如图，$OA$在$x$轴上，$OB$在$y$轴上，$OA=4$，$OB=3$，点$C$在边$OA$上，$AC=1$，$\odot P$的圆心$P$在线段$BC$上，且$\odot P$与边$AB$，$AO$都相切. 若反比例函数$y=\dfrac{k}{x}(k\neq0)$的图象经过圆心$P$，则$k$的值是（\quad\quad）}

\vspace{0.3cm}
\noindent\textbf{A．$-\dfrac{5}{4}$\quad\quad B．$-\dfrac{5}{3}$\quad\quad C．$-\dfrac{5}{2}$\quad\quad D．$-2$}
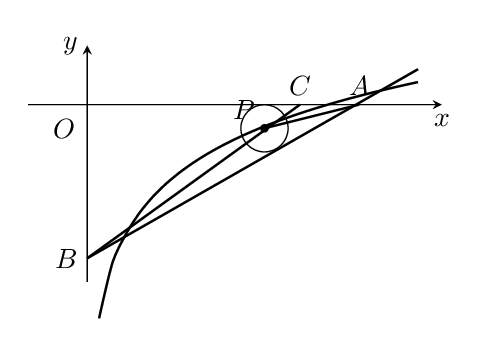
【解答】
\vspace{0.5cm}
\noindent\textbf{【答案】A}

\vspace{0.5cm}
\noindent\textbf{【分析】作$PM\perp AB$于$M$，$PN\perp x$轴于$N$，如图，设$\odot P$的半径为$r$，根据切线的性质得$PM=PN=r$，再利用面积法求出$r=\dfrac{1}{2}$，接着证明$\triangle OBC$为等腰直角三角形得到$NC=NB=\dfrac{1}{2}$，于是得到$P$点坐标为$\left(\dfrac{5}{2}, -\dfrac{1}{2}\right)$，然后把$P\left(\dfrac{5}{2}, -\dfrac{1}{2}\right)$代入$y=\dfrac{k}{x}$可求出$k$的值．}

\vspace{0.5cm}
\noindent\textbf{【详解】解：作$PM\perp AB$于$M$，$PN\perp x$轴于$N$，如图，设$\odot P$的半径为$r$，}
\noindent\textbf{$\because \odot P$与边$AB$，$AO$都相切，}
\noindent\textbf{$\therefore PM=PN=r$，}
\noindent\textbf{$\because OA=4$，$OB=3$，$AC=1$，}
\noindent\textbf{$\therefore AB=5$，}
\noindent\textbf{$\because S_{\triangle PAB}+S_{\triangle PAC}=S_{\triangle ABC}$，}
\noindent\textbf{$\therefore \dfrac{1}{2}\cdot 5r+\dfrac{1}{2}\cdot r\cdot 1=\dfrac{1}{2}\cdot 3\cdot 1$，解得$r=\dfrac{1}{2}$，}
\noindent\textbf{$\therefore BN=\dfrac{1}{2}$，}
\noindent\textbf{$\because OB=OC=3$，}
\noindent\textbf{$\therefore \triangle OBC$为等腰直角三角形，}
\noindent\textbf{$\therefore \angle OCB=45^\circ$，}
\noindent\textbf{$\therefore NC=NB=\dfrac{1}{2}$，}
\noindent\textbf{$\therefore ON=3-\dfrac{1}{2}=\dfrac{5}{2}$，}
\noindent\textbf{$\therefore P$点坐标为$\left(\dfrac{5}{2}, -\dfrac{1}{2}\right)$，}
\noindent\textbf{把$P\left(\dfrac{5}{2}, -\dfrac{1}{2}\right)$代入$y=\dfrac{k}{x}$得$k=\dfrac{5}{2}\times\left(-\dfrac{1}{2}\right)=-\dfrac{5}{4}$．}
\noindent\textbf{故选A．}

\vspace{0.5cm}
\noindent\textbf{【点睛】本题考查了切线的性质：圆的切线垂直于经过切点的半径．若出现圆的切线，必连过切点的半径，构造定理图，得出垂直关系．简记作：见切点，连半径，见垂直．也考查了反比例函数图象上点的坐标特征．}
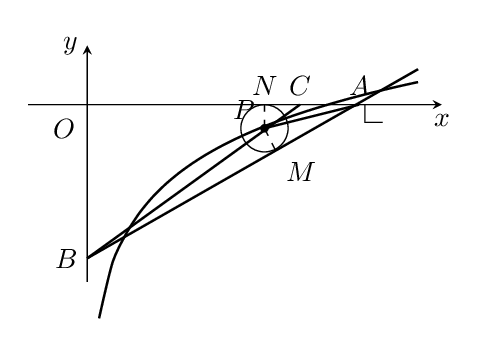